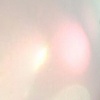
Label: sunburn